Question: Generate a spreadsheet with worksheets named off of tables and column names listed on the first row of each worksheet. These will actually be based off classes build from those tables.
After opening the spreadsheet it claims it found "unreadable content" and asks if I want to recover. If I select yes it does recover the spreadsheet perfectly but the user should not have to do this.
Using the SDK I am able to see the inner workings of the spreadsheet and I noticed the xml names for the worksheets are the real issue. In the initial downloaded version they are named Sheet1 through Sheet9 but then they go into Sheet1a through Sheet1f. So basically its numbering them with hexidecimals 1-f. After I do a repair on it they correct the names to purely numeric.
Not sure if you can see the image, looks like my work blocks the site :/

I have looked at my code and I do not see anywhere I can specifically name these internal xml sheets so I am not sure what code to share with you but I am posting what section of code is creating these sheets.
Method that builds the spreadsheet:
'''
public MemoryStream CreatePartsFromAssembly(MemoryStream spreadsheetStrem, Type typeInAssembly)
{
using (SpreadsheetDocument document = SpreadsheetDocument.Create(spreadsheetStrem, SpreadsheetDocumentType.Workbook))
{
//List<Type> types = null;
var types = ExcelTypeHelper.GetTableTypes(typeInAssembly);
ExtendedFilePropertiesPart extendedFilePropertiesPart1 = document.AddNewPart<ExtendedFilePropertiesPart>("rId" + (types.Count).ToString());
GenerateExtendedFilePropertiesPart1Content(extendedFilePropertiesPart1, types);
WorkbookPart workbookPart1 = document.AddWorkbookPart();
GenerateWorkbookPart1Content(workbookPart1, types);
var sharedStringOffsets = new List<int>();
foreach (var type in types)
{
sharedStringOffsets.Add(ExcelTypeHelper.GetPropertyCount(type));
}
//int j = 0;
int sharedStringOffset = 0;
int sharedStringSum = sharedStringOffsets.Sum();
int sharedStringRunningSum = 0;
for (int i = types.Count; i > 0; i--)
{
var type = types[i - 1];
sharedStringRunningSum += sharedStringOffsets[i - 1];
sharedStringOffset = sharedStringSum - sharedStringRunningSum;
WorksheetPart worksheetPart = workbookPart1.AddNewPart<WorksheetPart>("rId" + (i).ToString());
GenerateWorksheetPartContent(worksheetPart, types[i - 1], sharedStringOffset);
//j++;
}
SharedStringTablePart sharedStringTablePart1 = workbookPart1.AddNewPart<SharedStringTablePart>("rId" + (types.Count + 3).ToString());
GenerateSharedStringTablePartContent(sharedStringTablePart1, types);
WorkbookStylesPart workbookStylesPart1 = workbookPart1.AddNewPart<WorkbookStylesPart>("rId" + (types.Count + 2).ToString());
GenerateWorkbookStylesPart1Content(workbookStylesPart1);
ThemePart themePart1 = workbookPart1.AddNewPart<ThemePart>("rId" + (types.Count + 1).ToString());
GenerateThemePart1Content(themePart1);
SetPackageProperties1(document);
}
return spreadsheetStrem;
}
'''
Method that builds the worksheet:
'''
private void GenerateWorksheetPartContent(WorksheetPart worksheetPart, Type type, int sharedStringOffset)
{
var propertyNames = ExcelTypeHelper.GetPropertyNames(type);
string referenceRange = "A1:" + ColumnHeaderFromRowColumn((uint)1, (uint)propertyNames.Count);
Worksheet worksheet = new Worksheet();
worksheet.AddNamespaceDeclaration("r", "http://schemas.openxmlformats.org/officeDocument/2006/relationships");
SheetDimension sheetDimension = new SheetDimension() { Reference = referenceRange };
SheetViews sheetViews = new SheetViews();
SheetView sheetView = new SheetView() { WorkbookViewId = (UInt32Value)0U };
Selection selection = new Selection() { ActiveCell = "A2", SequenceOfReferences = new ListValue<StringValue>() { InnerText = "A2" } };
sheetView.Append(selection);
sheetViews.Append(sheetView);
SheetFormatProperties sheetFormatProperties2 = new SheetFormatProperties() { DefaultRowHeight = 15D };
SheetData sheetData = new SheetData();
Row row = new Row() { RowIndex = (UInt32Value)1U, Spans = new ListValue<StringValue>() { InnerText = "1:" + propertyNames.Count } };
for (int i = 0; i < propertyNames.Count; i++)
{
Cell cell = new Cell() { CellReference = ColumnHeaderFromRowColumn((uint)1, (uint)i + 1), DataType = CellValues.SharedString };
CellValue cellValue = new CellValue();
cellValue.Text = (i + sharedStringOffset).ToString(); //Shared string reference
cell.Append(cellValue);
row.Append(cell);
}
sheetData.Append(row);
PageMargins pageMargins = new PageMargins() { Left = 0.7D, Right = 0.7D, Top = 0.75D, Bottom = 0.75D, Header = 0.3D, Footer = 0.3D };
worksheet.Append(sheetDimension);
worksheet.Append(sheetViews);
worksheet.Append(sheetFormatProperties2);
worksheet.Append(sheetData);
worksheet.Append(pageMargins);
worksheetPart.Worksheet = worksheet;
}
'''
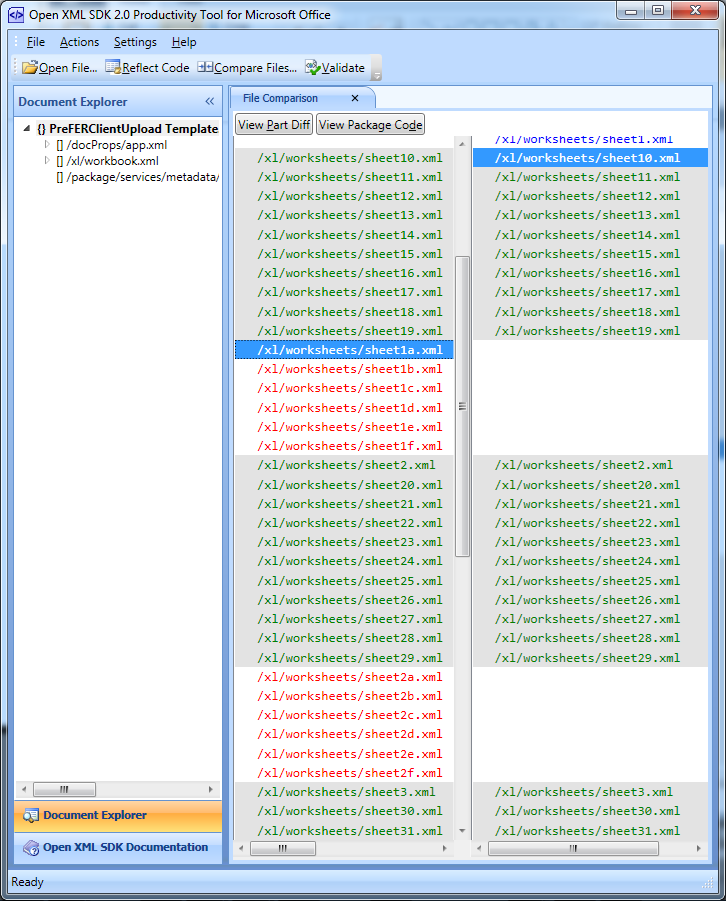
Answer: So the answer to this question is.. DON'T USE OPENXML!!!!
I found a library that uses OpenXML but turns it all into objects. I rewrote a rather large implementation in less than a day. I was able to generate a spreadsheet from scratch with 20 lines of code. Support on the module is great the owner is fast to respond.
If you are working with OpenXML trash it and get ClosedXML they have great documentation and it is an awesome implementation!
<URL>
You won't regret it :)
To clarify as well, once I used ClosedXML I was able to generate the workbook without any errors initially. It also made it extremely simple to change cell background color, I was able to change the cell DataType really easy. You honestly cannot go wrong! :)